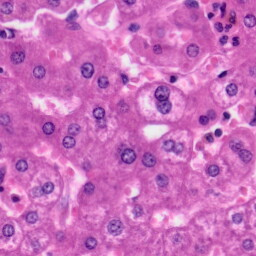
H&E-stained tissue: Liver